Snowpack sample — Snodgrass Mountain, Crested Butte, Colorado (2/4/25, 12:06 PM MST)
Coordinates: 38.923, -106.968
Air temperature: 35 °F
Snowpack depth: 80 cm
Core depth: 50 cm
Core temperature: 30.2 °F
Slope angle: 14°, slope face: 78°
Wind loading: low
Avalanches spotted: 0
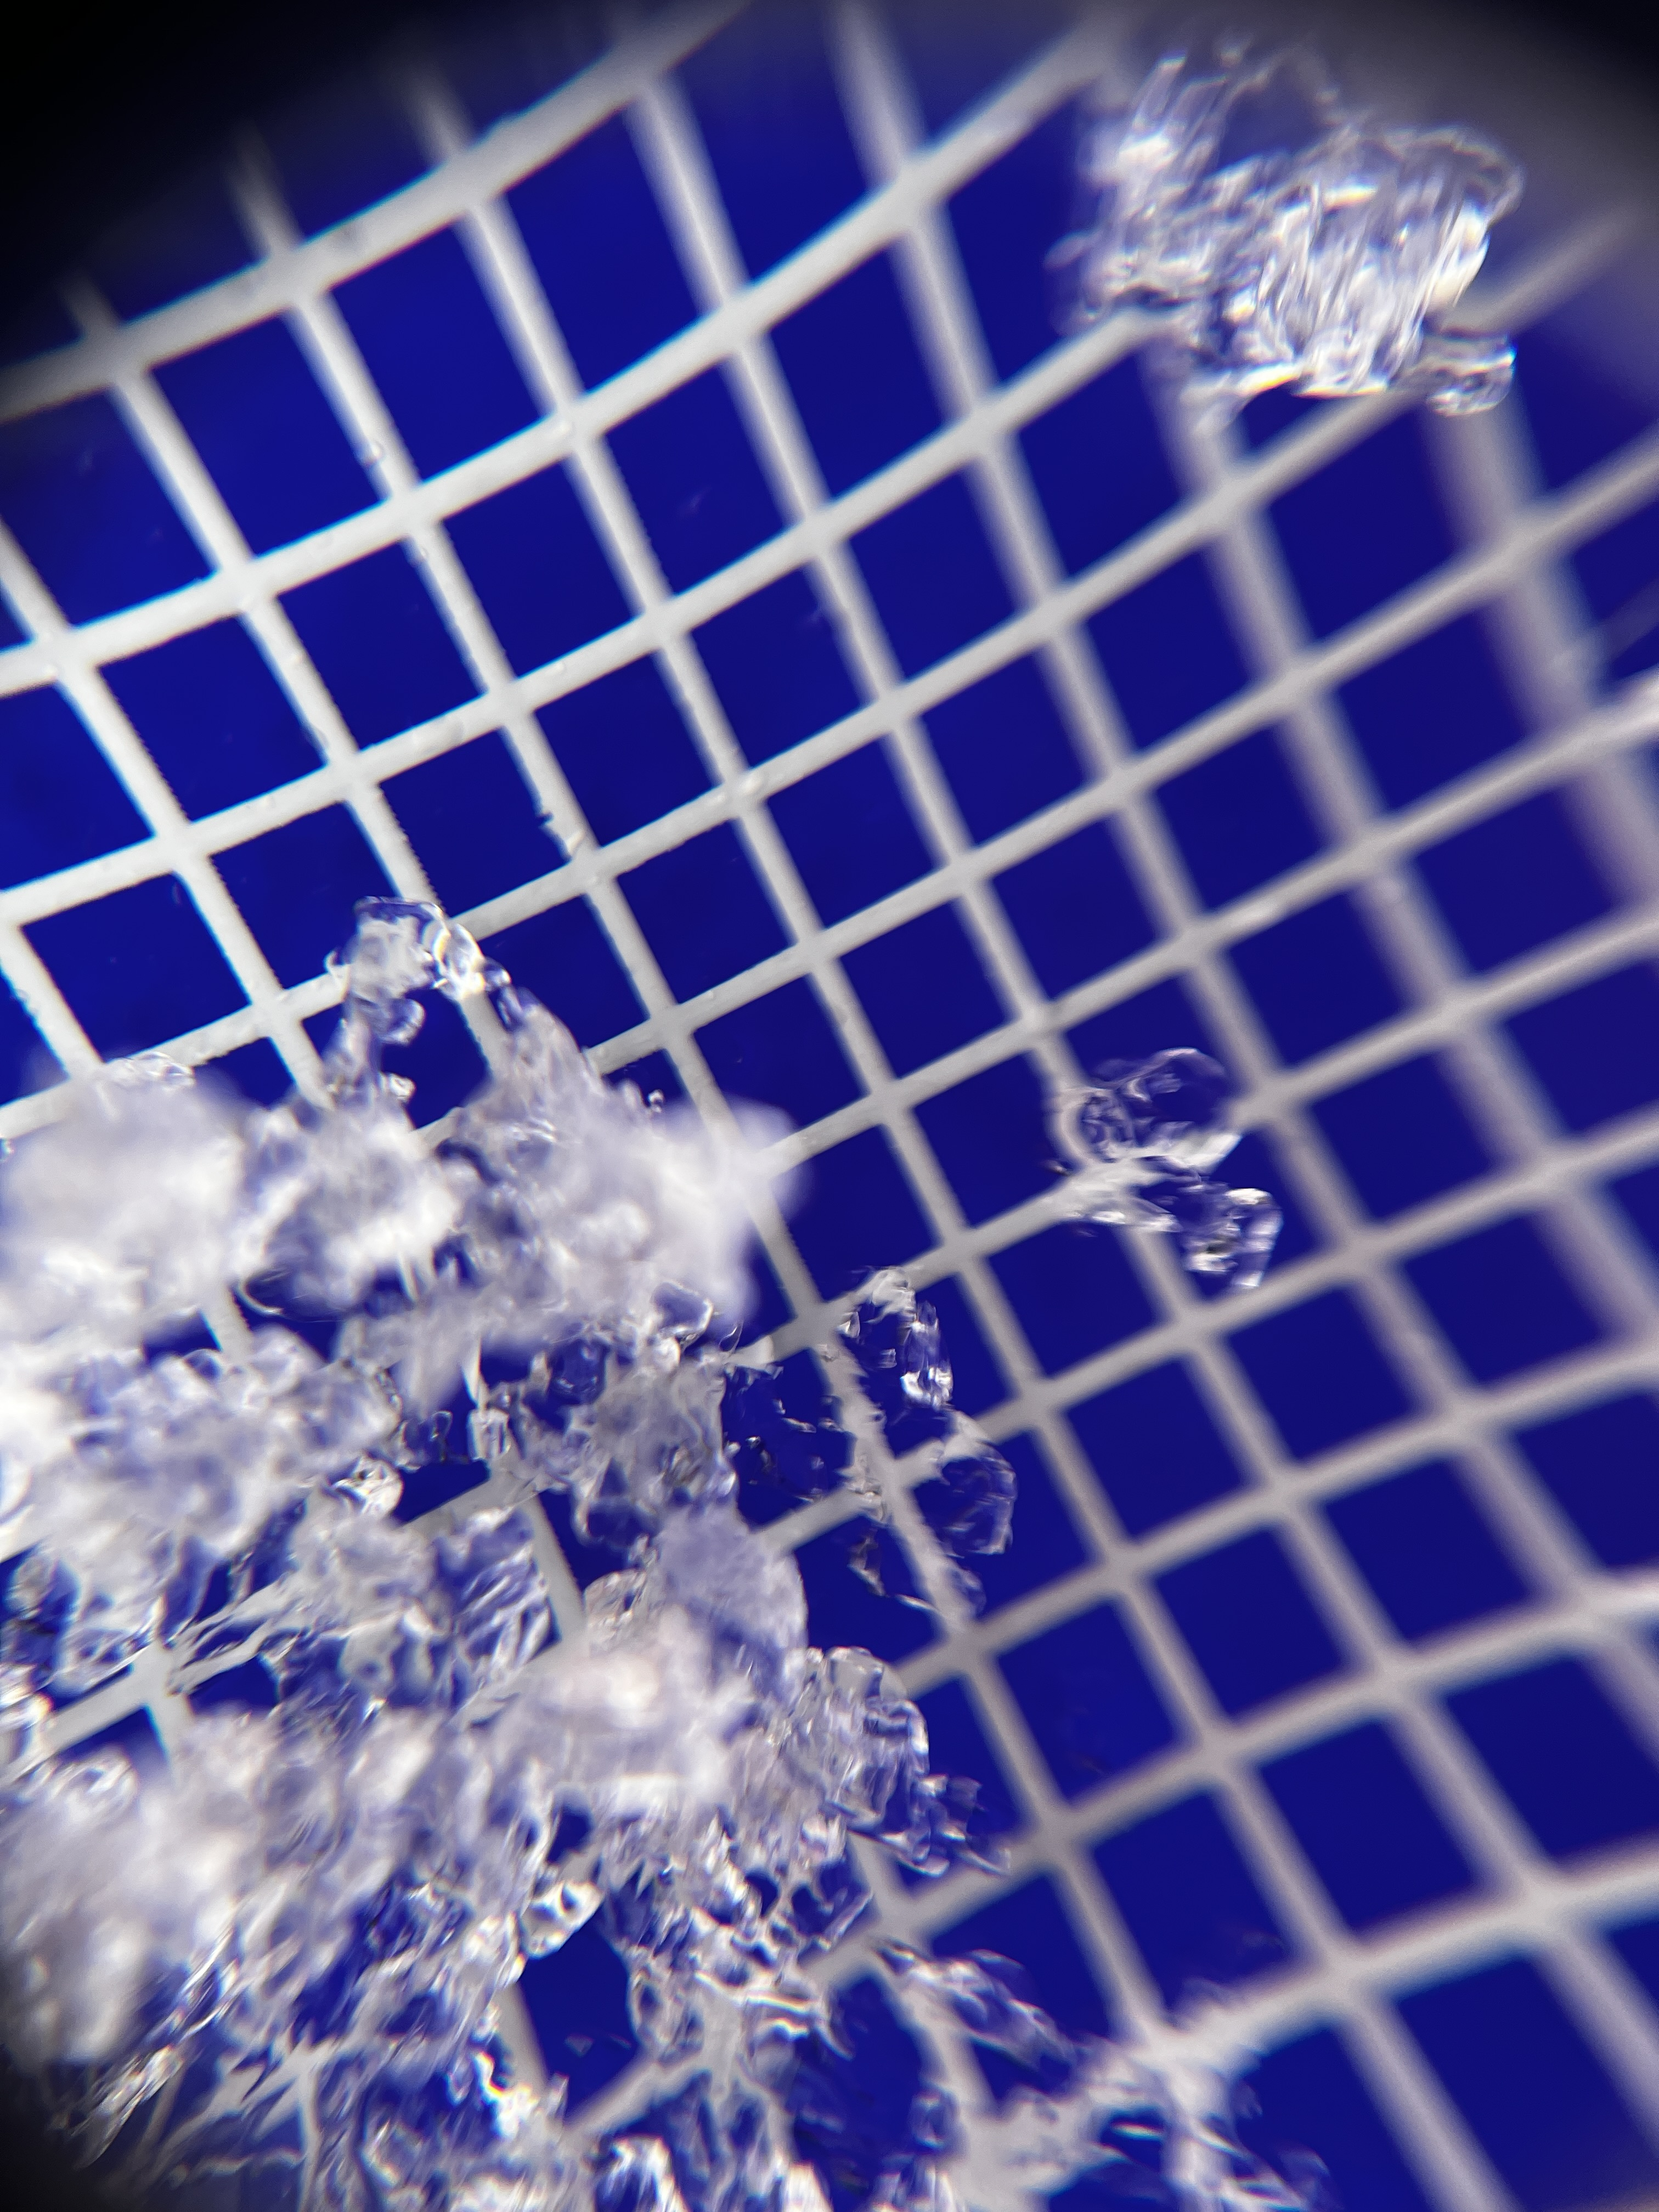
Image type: magnified_profile
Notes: No avalanches nearby, unusually warm weather for the last month reported by residents, Collected 25 yards from treeline